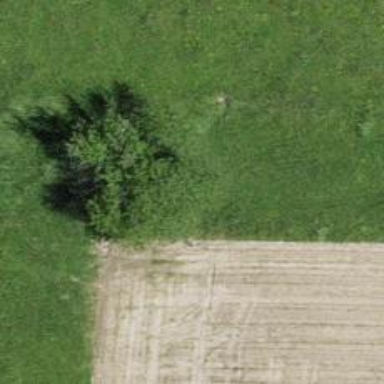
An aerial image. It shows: Agricultural area with broadleaved deciduous trees.